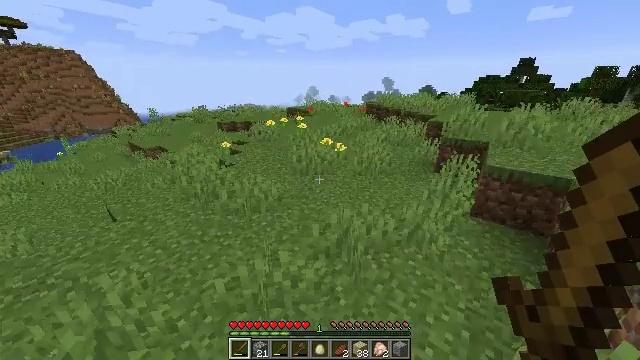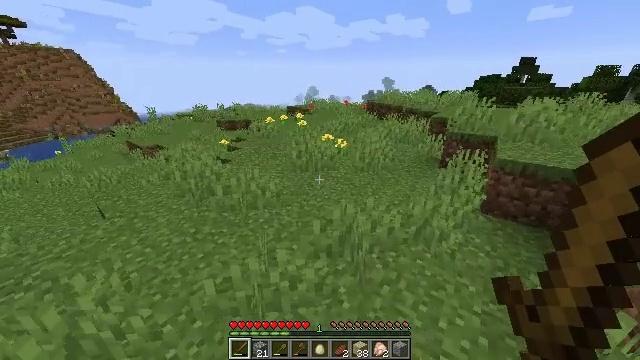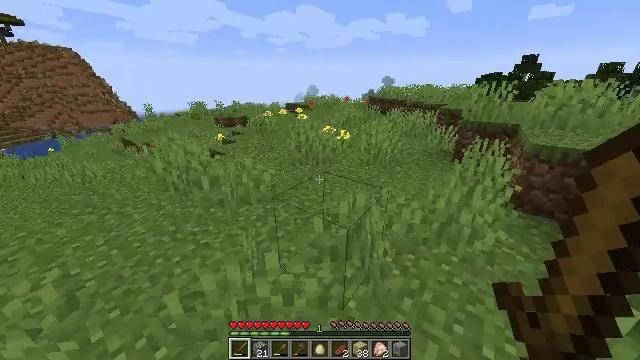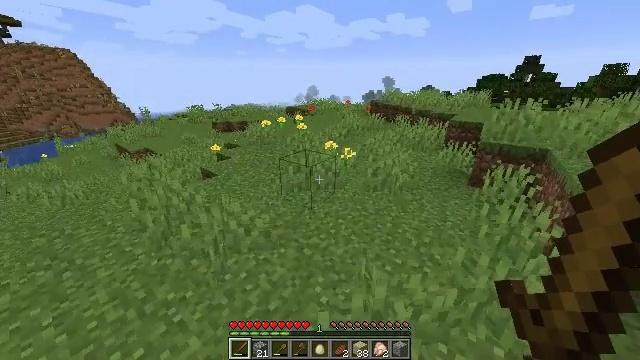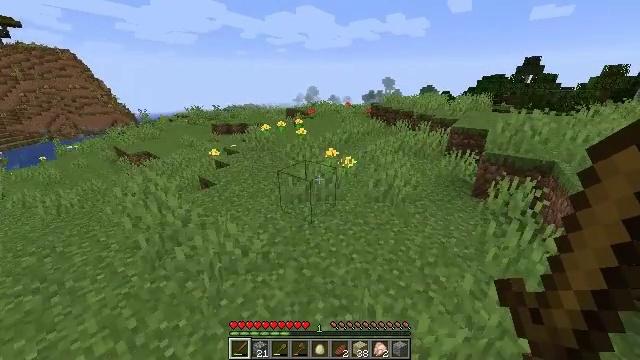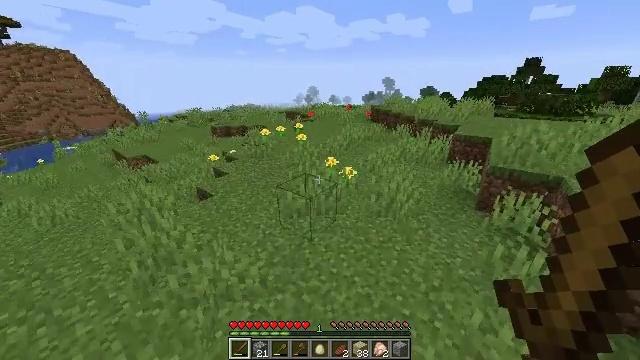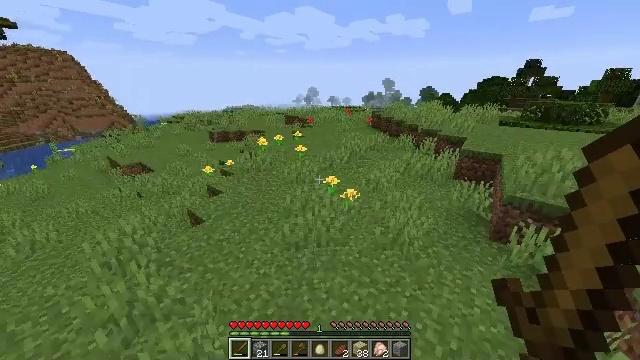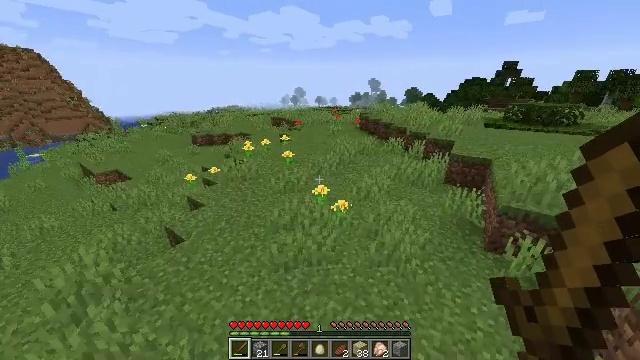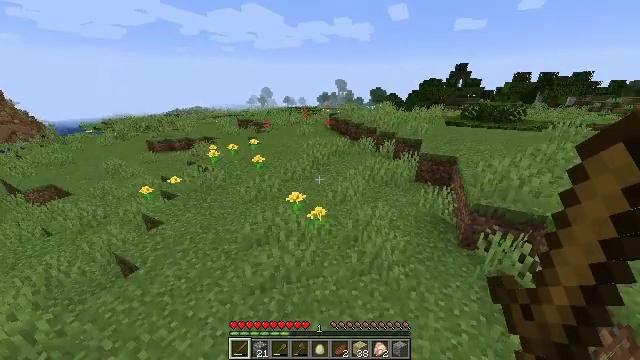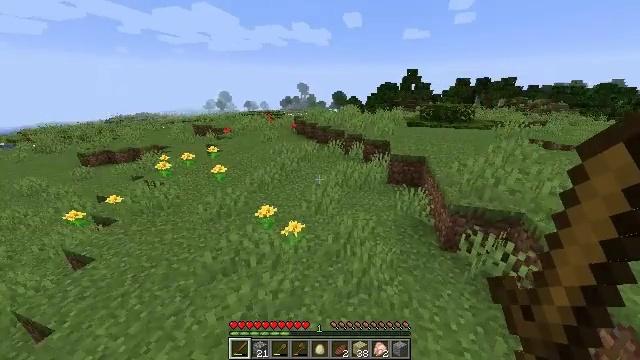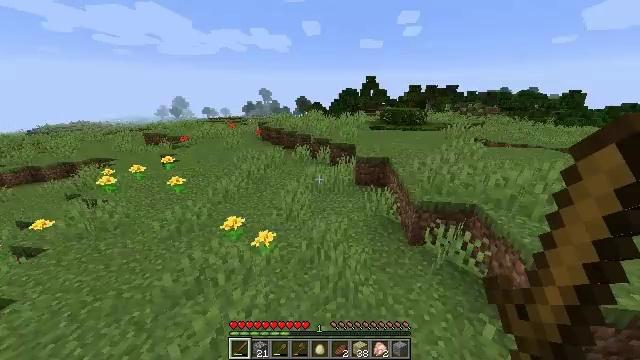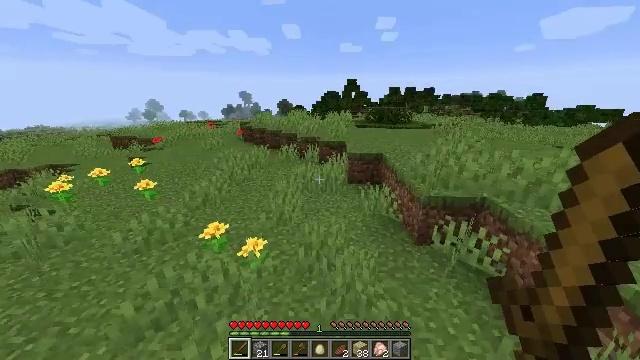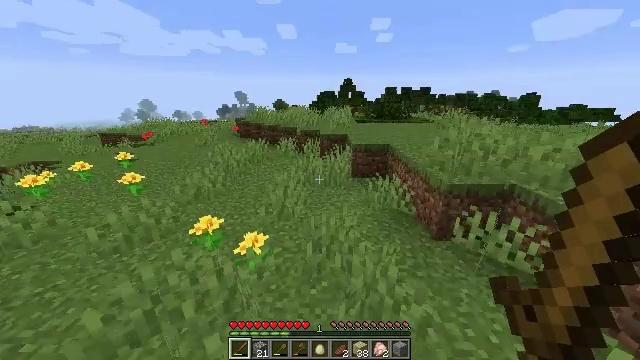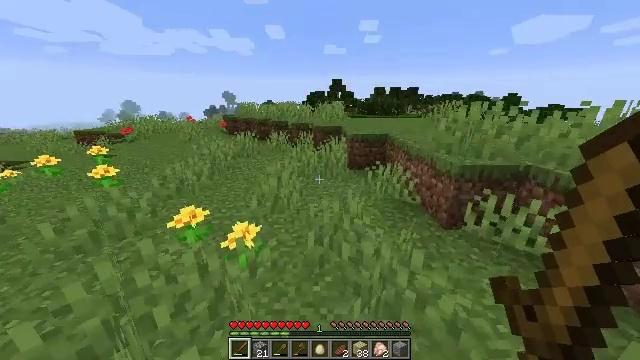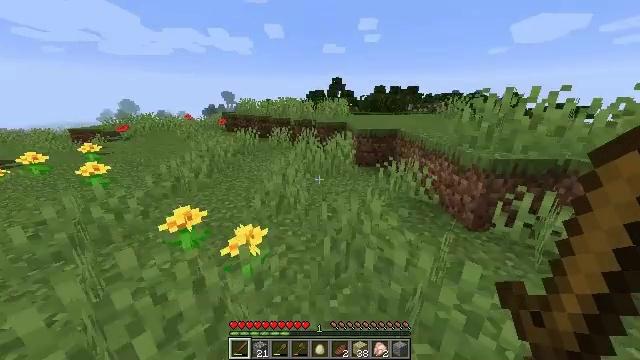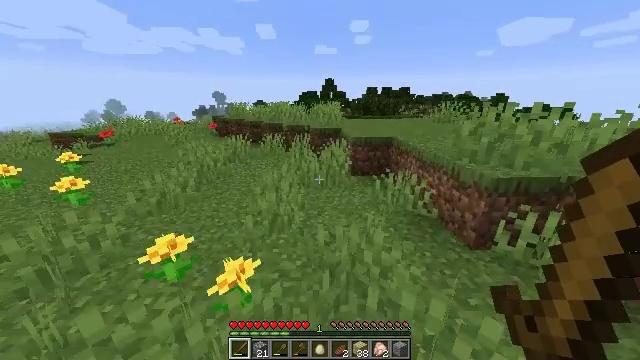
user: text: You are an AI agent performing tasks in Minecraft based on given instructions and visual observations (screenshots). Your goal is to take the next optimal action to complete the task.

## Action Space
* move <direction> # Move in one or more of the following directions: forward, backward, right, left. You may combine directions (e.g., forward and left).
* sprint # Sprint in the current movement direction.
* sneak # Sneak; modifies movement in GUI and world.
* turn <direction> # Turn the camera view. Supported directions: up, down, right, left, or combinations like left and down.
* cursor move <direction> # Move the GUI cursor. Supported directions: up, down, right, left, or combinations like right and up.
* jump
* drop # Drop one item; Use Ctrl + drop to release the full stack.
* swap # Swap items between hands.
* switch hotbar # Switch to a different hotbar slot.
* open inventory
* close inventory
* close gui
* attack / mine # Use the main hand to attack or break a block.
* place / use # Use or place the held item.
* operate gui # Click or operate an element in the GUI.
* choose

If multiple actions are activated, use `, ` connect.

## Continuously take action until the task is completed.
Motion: motion action
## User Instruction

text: Clear birch leaves to get saplings.
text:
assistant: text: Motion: move forward, sprint, jump
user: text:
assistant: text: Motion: move forward, sprint, jump
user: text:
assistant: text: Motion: move forward, sprint, jump
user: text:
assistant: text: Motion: move forward, sprint, jump
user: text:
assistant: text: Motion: move forward, sprint, jump
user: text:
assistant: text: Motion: move forward, sprint, jump
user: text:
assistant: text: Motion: move forward, sprint, turn right, jump
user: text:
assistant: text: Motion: move forward, sprint, turn right, jump
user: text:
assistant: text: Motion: move forward, sprint, turn right, jump
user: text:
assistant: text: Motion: move forward, sprint, turn right and up, jump
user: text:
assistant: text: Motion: move forward, sprint, turn right, jump
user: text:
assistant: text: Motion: move forward, sprint, turn right, jump
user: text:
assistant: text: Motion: move forward, sprint, turn right, jump
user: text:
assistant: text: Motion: move forward, sprint, jump
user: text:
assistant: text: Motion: move forward, sprint, turn right, jump
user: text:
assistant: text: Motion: move forward, sprint, turn right, jump
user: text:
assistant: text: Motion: move forward, sprint, turn right, jump
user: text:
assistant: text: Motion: move forward, sprint, turn right, jump
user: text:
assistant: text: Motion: move forward, sprint, turn right, jump
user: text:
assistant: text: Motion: move forward, sprint, turn right, jump
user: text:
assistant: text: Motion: move forward, sprint, turn right, jump
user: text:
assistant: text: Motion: move forward, sprint, turn right, jump
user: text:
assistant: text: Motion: move forward, sprint, turn right, jump
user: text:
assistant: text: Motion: move forward, sprint, turn right, jump
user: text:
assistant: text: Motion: move forward, sprint, turn right, jump
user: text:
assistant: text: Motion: move forward, sprint, jump
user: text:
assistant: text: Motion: move forward, sprint, jump
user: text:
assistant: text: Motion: move forward, sprint, jump
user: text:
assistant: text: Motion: move forward, sprint, jump
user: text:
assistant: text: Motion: move forward, sprint, turn right, jump